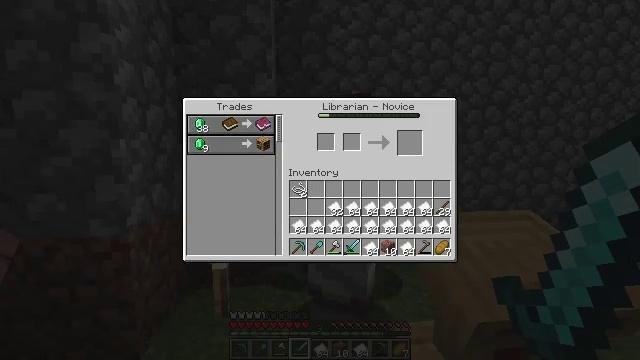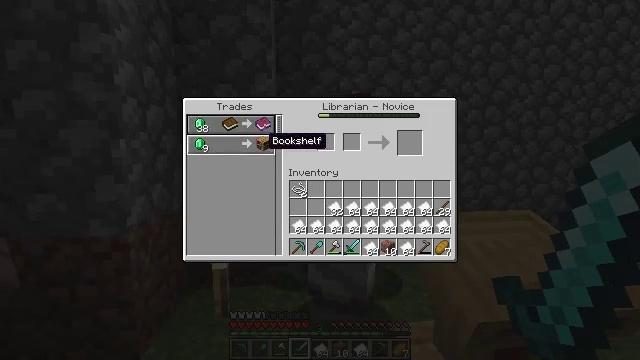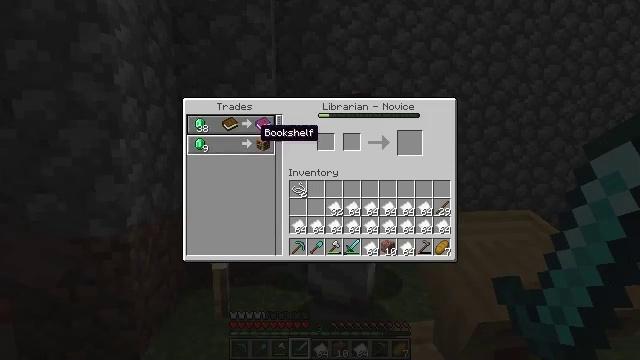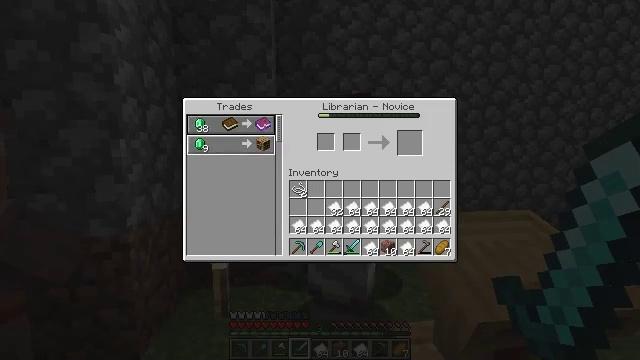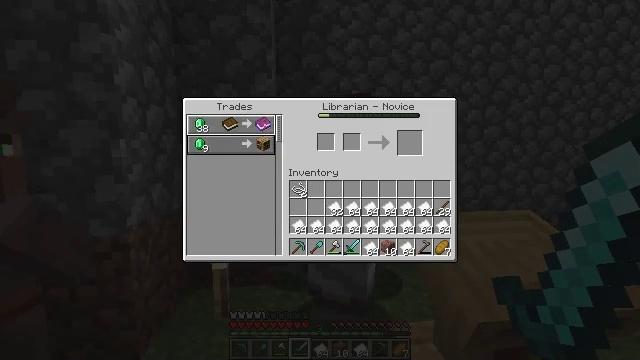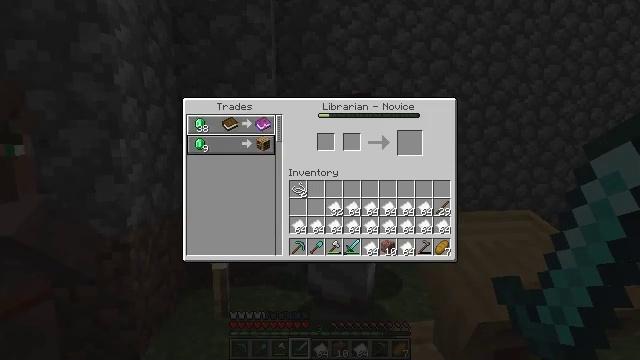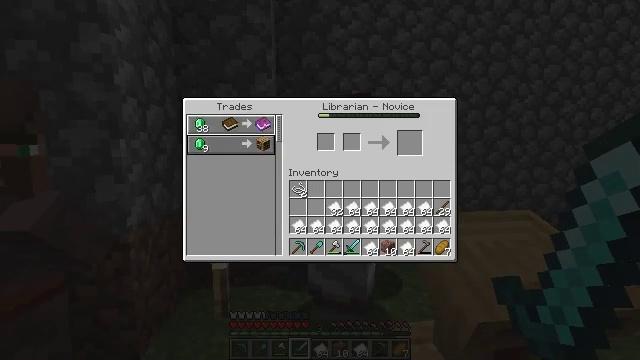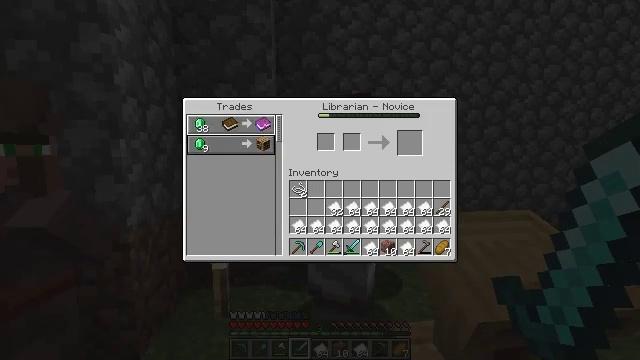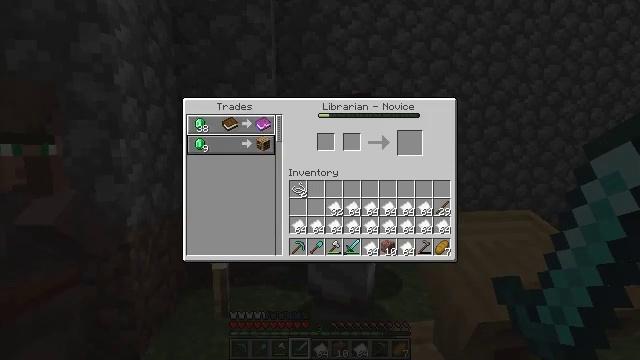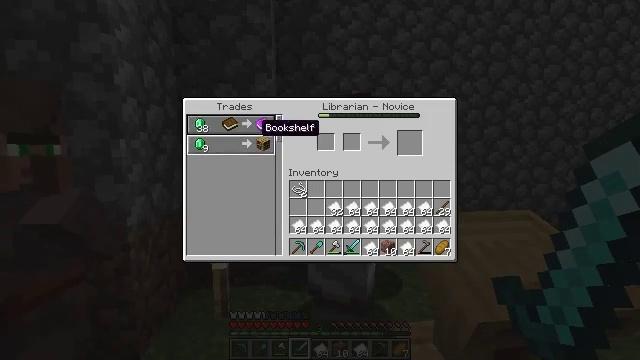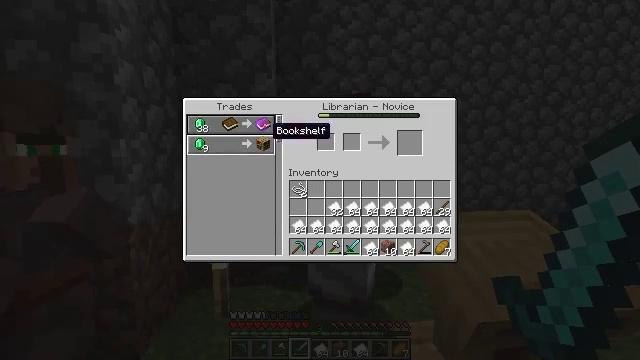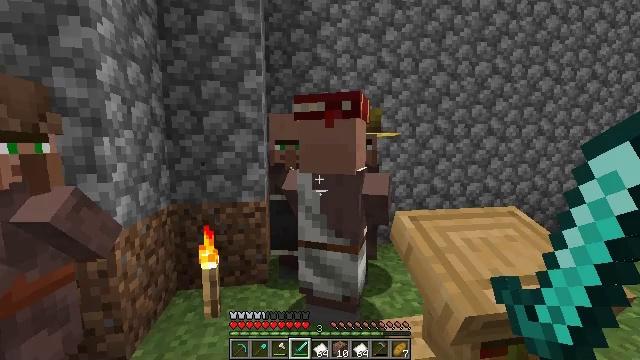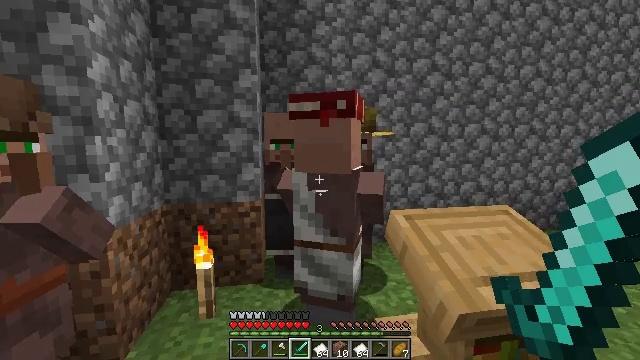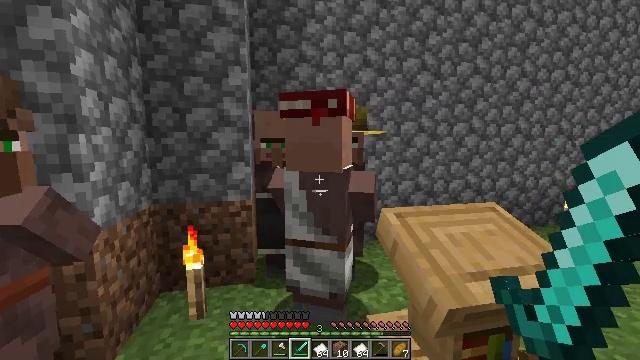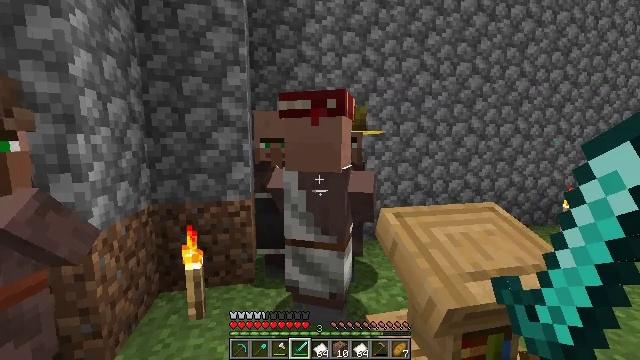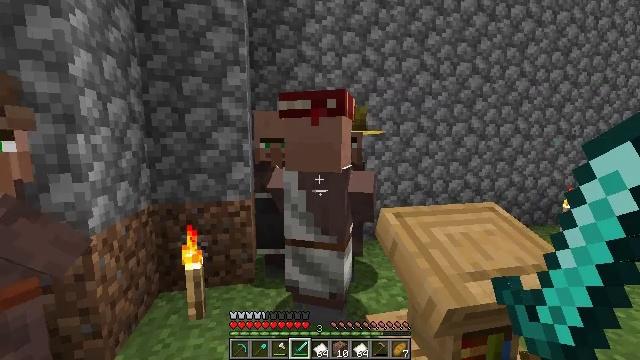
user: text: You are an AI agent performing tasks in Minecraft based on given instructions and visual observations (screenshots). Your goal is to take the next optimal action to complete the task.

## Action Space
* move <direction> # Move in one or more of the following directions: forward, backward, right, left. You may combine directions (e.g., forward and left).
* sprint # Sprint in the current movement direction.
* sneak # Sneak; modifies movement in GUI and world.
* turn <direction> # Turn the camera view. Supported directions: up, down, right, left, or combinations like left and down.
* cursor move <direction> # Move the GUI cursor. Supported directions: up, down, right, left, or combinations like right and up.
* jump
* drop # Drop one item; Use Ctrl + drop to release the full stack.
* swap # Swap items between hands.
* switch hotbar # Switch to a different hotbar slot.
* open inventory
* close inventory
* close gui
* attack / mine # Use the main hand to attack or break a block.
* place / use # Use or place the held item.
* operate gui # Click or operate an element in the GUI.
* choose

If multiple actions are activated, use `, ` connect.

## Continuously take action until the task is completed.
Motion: motion action
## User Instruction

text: Craft an emerald with the available materials.
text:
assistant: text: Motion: cursor move left and up
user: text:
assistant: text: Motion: cursor move left and up
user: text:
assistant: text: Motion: no_op
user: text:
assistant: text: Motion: no_op
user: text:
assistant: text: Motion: no_op
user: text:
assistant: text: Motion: no_op
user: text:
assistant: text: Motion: no_op
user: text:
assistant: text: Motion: no_op
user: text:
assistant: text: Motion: no_op
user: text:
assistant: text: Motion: cursor move right
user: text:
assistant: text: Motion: cursor move right
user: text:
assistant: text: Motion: turn right
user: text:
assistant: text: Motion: turn right
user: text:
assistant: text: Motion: no_op
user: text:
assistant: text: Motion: no_op
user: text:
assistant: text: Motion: no_op
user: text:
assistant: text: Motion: no_op
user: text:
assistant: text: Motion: turn up
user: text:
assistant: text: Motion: move forward, turn up
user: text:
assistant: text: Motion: move forward, turn up
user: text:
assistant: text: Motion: move forward, use / place
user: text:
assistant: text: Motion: use / place
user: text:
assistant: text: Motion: use / place
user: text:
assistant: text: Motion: no_op
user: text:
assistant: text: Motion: no_op
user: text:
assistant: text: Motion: no_op
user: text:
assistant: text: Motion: no_op
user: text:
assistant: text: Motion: cursor move left and up
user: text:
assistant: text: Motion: cursor move left and up
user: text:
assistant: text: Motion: cursor move left